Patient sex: F
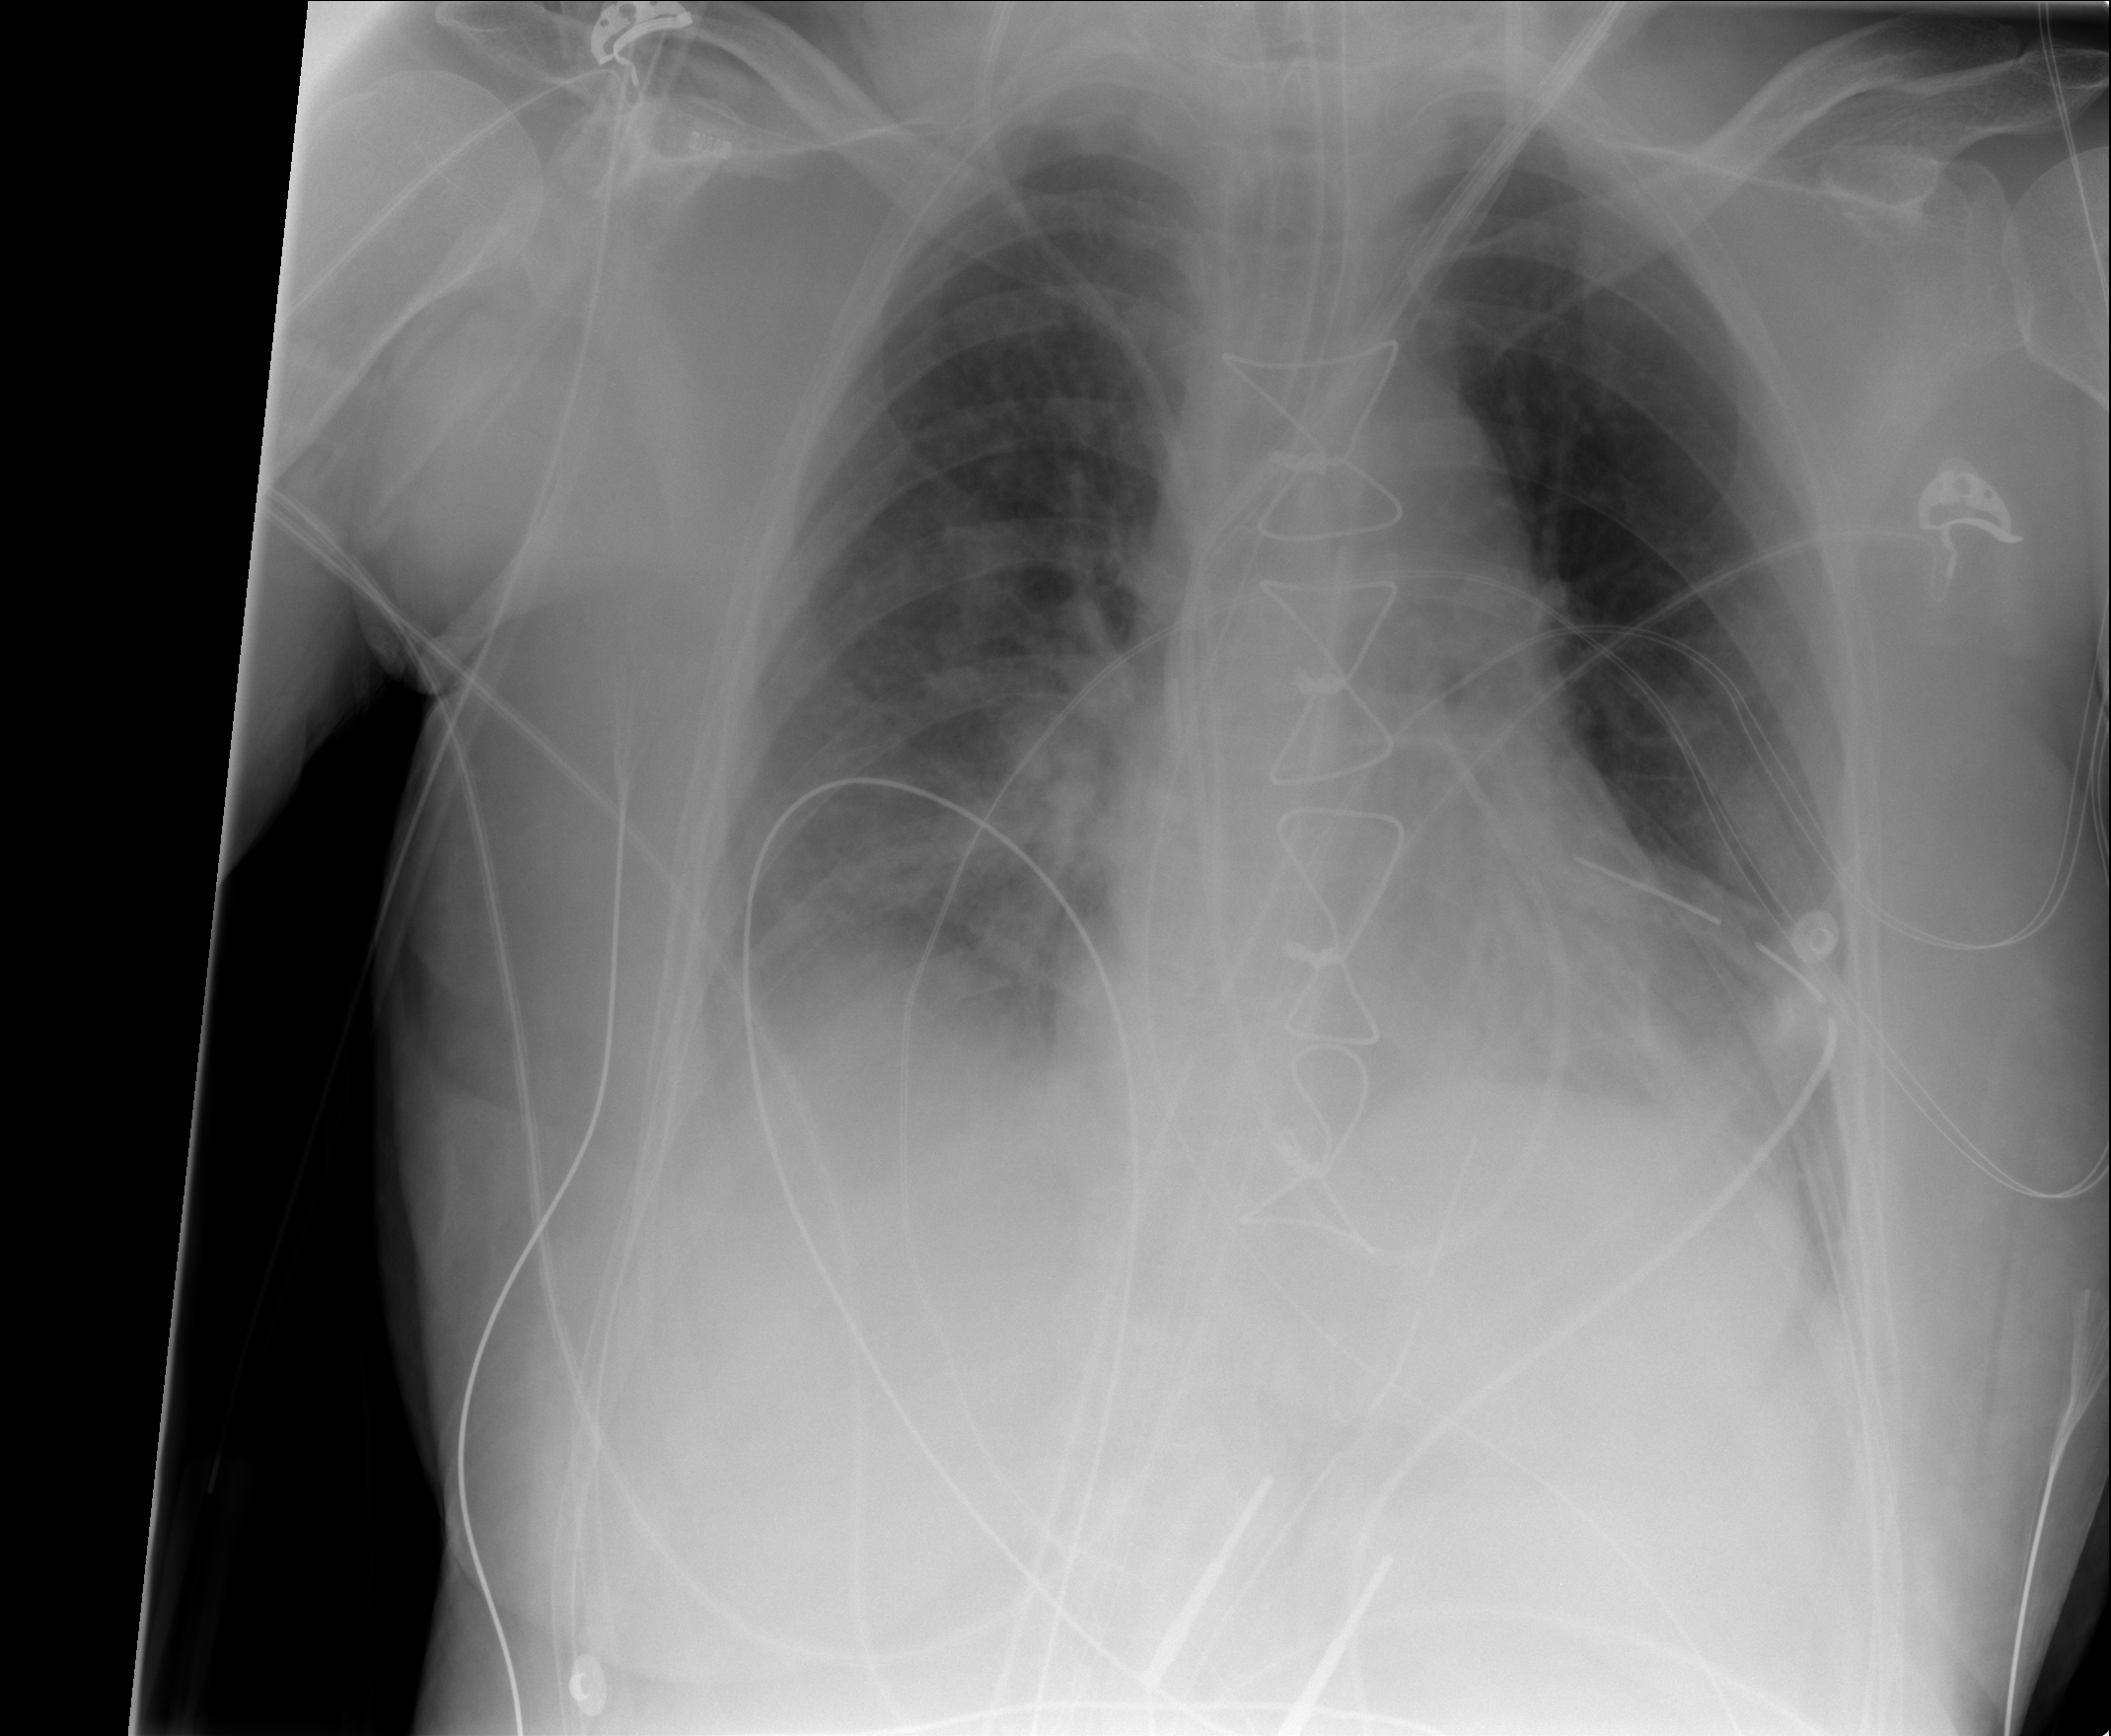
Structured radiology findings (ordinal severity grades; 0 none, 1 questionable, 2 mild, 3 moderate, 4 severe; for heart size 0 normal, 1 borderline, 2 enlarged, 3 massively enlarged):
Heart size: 0
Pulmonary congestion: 2
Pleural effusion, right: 2
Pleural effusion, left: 2
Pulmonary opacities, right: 0
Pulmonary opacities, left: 0
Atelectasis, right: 3
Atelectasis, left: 2